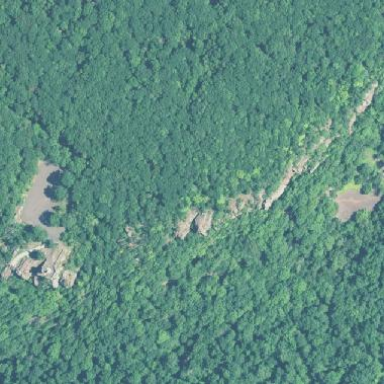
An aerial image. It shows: Landscape dominated by bare rock.